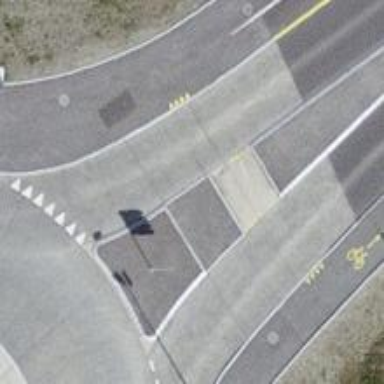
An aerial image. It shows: Secondary road with cycle track on the right side.